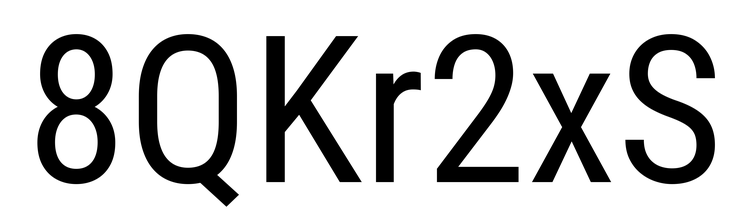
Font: Roboto_Condensed_Regular